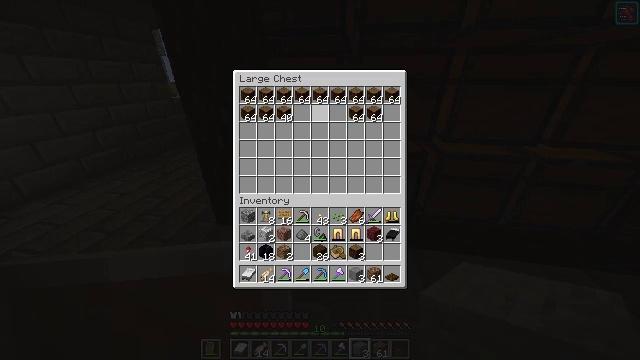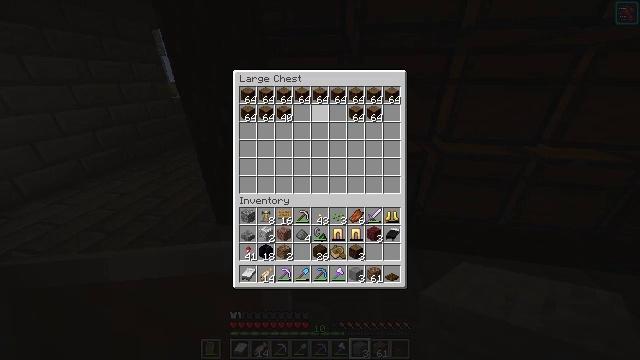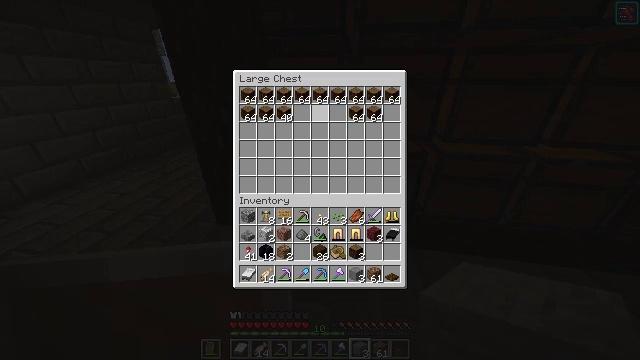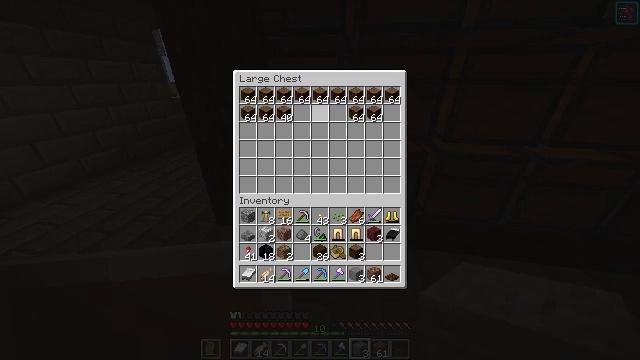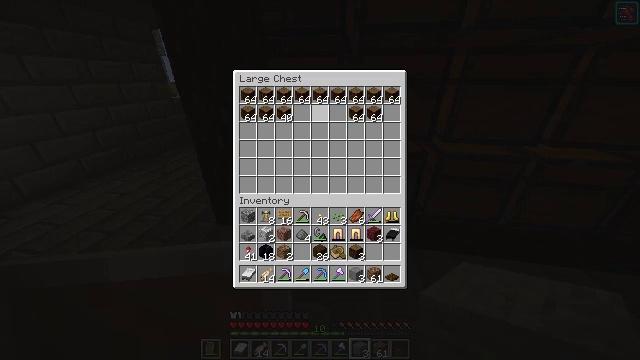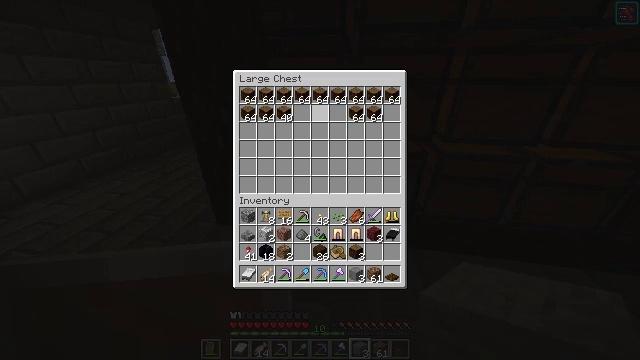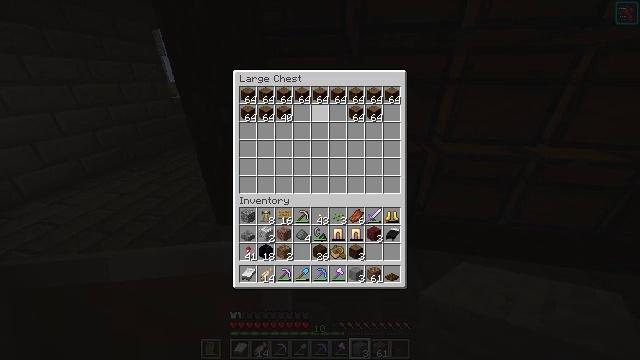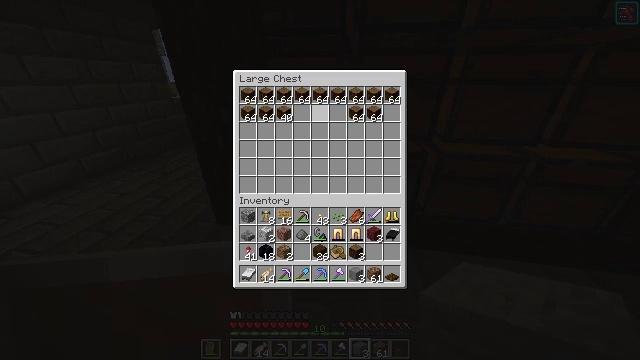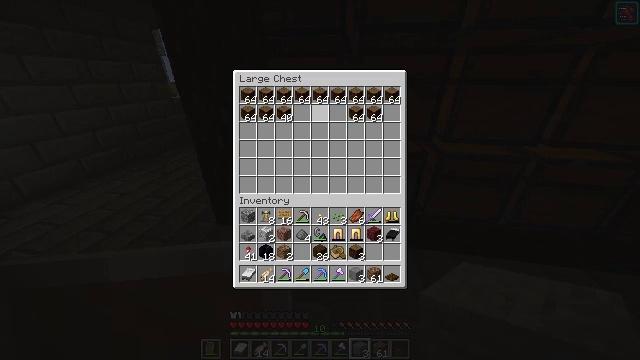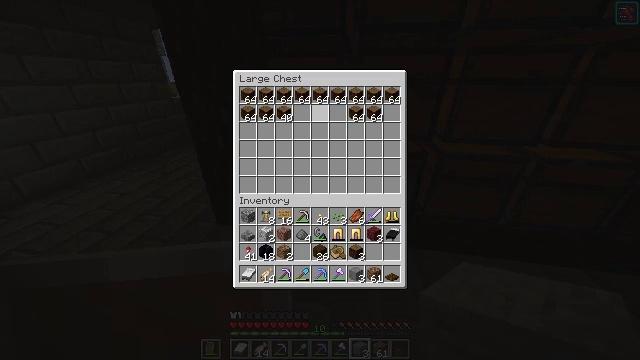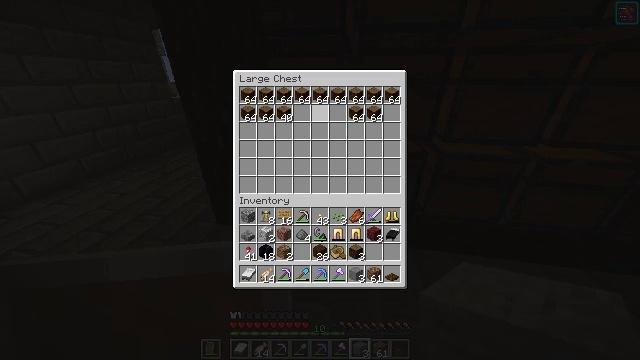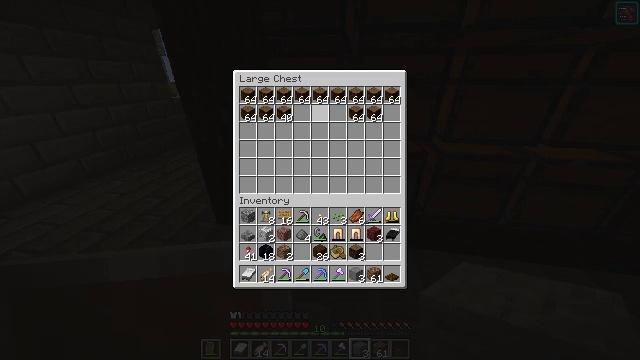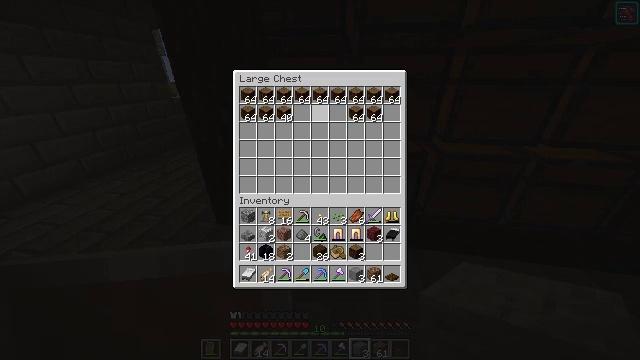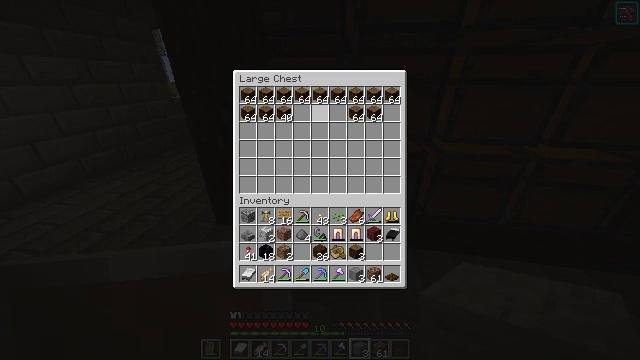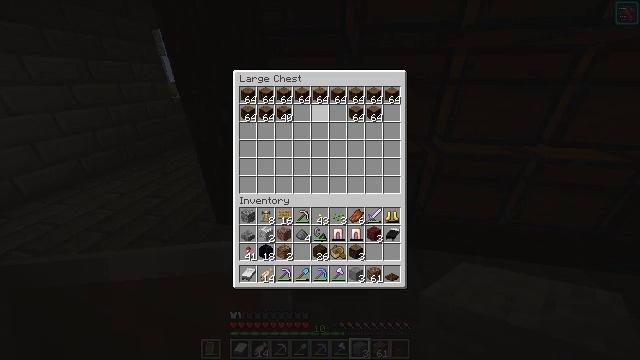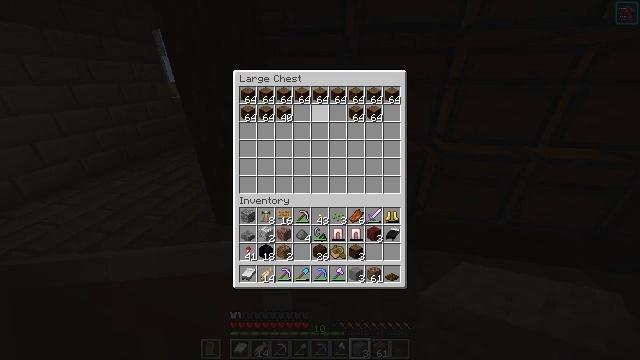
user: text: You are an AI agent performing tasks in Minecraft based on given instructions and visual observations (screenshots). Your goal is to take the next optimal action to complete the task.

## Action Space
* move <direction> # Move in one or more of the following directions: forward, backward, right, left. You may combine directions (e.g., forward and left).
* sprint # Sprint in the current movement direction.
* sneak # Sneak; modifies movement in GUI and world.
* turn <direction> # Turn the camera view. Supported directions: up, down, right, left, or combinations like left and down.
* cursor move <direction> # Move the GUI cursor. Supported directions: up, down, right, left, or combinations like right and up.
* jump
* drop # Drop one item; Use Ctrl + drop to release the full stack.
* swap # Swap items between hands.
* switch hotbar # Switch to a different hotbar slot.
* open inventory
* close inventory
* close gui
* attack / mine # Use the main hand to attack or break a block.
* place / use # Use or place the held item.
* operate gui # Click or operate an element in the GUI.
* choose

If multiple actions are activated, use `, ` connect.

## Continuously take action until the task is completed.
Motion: motion action
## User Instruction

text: Remove golden leggings from the inventory.
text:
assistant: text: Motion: no_op
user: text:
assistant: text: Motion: no_op
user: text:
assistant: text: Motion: no_op
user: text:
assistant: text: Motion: no_op
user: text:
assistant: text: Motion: no_op
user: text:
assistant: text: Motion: no_op
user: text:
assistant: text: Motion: no_op
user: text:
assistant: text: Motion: no_op
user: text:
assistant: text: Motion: no_op
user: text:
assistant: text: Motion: no_op
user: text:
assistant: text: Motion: no_op
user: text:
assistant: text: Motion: no_op
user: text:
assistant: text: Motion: no_op
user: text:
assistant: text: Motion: no_op
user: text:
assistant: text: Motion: no_op
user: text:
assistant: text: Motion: no_op
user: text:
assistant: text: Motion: no_op
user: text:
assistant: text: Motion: no_op
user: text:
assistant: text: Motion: no_op
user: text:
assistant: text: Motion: no_op
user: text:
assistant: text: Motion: no_op
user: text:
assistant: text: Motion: no_op
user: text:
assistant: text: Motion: no_op
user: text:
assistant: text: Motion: no_op
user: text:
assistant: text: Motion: no_op
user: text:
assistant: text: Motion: no_op
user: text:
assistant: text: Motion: no_op
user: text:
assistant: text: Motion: no_op
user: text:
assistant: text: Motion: no_op
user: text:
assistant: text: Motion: no_op